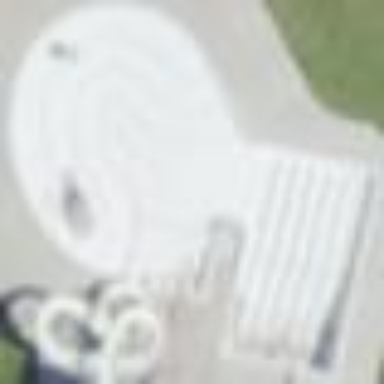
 perfect for leisure and relaxation on land."